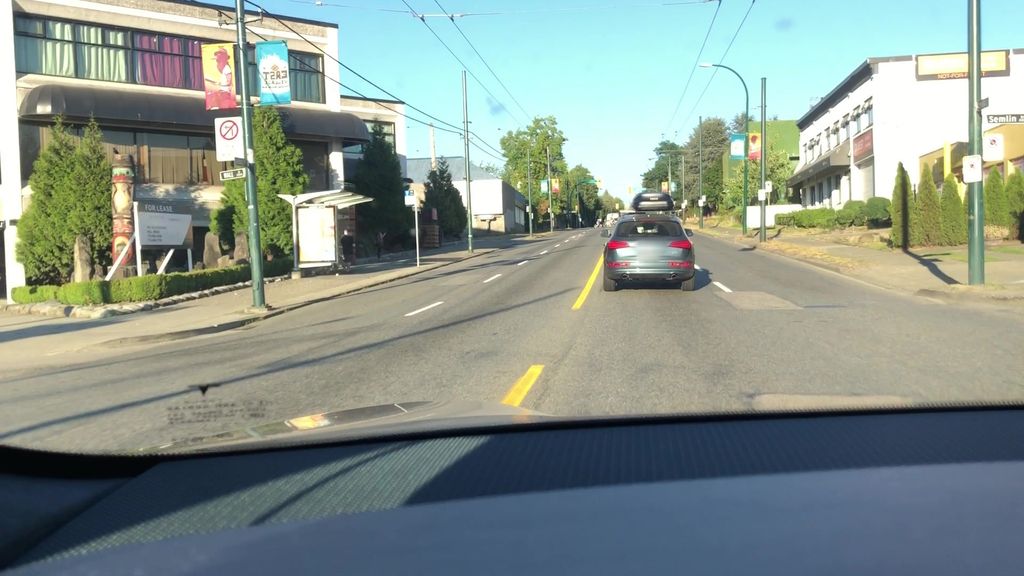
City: vancouver